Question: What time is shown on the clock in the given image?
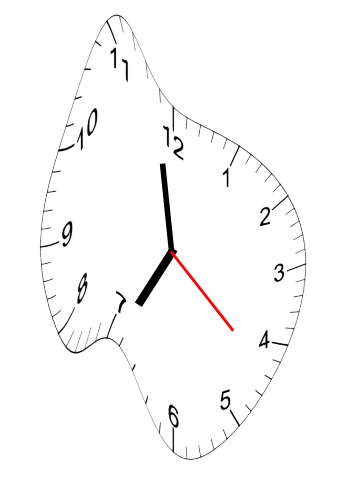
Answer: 06:58:22